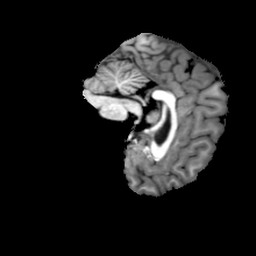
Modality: T1w
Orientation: sagittal
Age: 20
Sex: female
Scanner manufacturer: philips
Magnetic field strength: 3 T
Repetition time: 0.0082 s
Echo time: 0.0037 s